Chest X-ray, PA view. Patient: 77 years old, sex M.
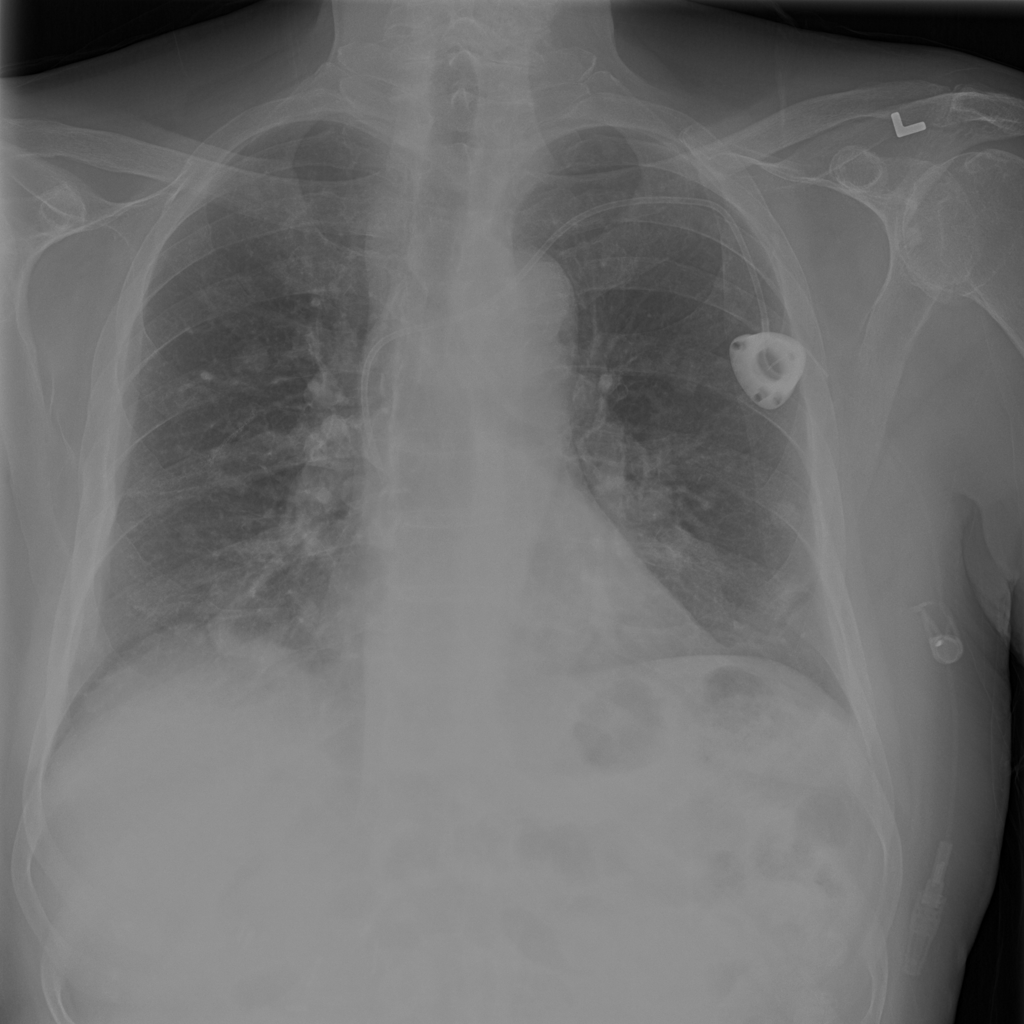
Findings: Nodule